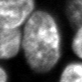
Tissue sample: ovarian
Magnification: 2.5x
Cell type: T cells
Senescence state: normal